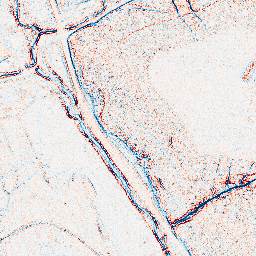
Category: classical
Decomposition family: uniform
Decomposition parameters: size: 3
Upsampling method: quadratic
Upsampling parameters: scale: 8
Upsampling scale: 8